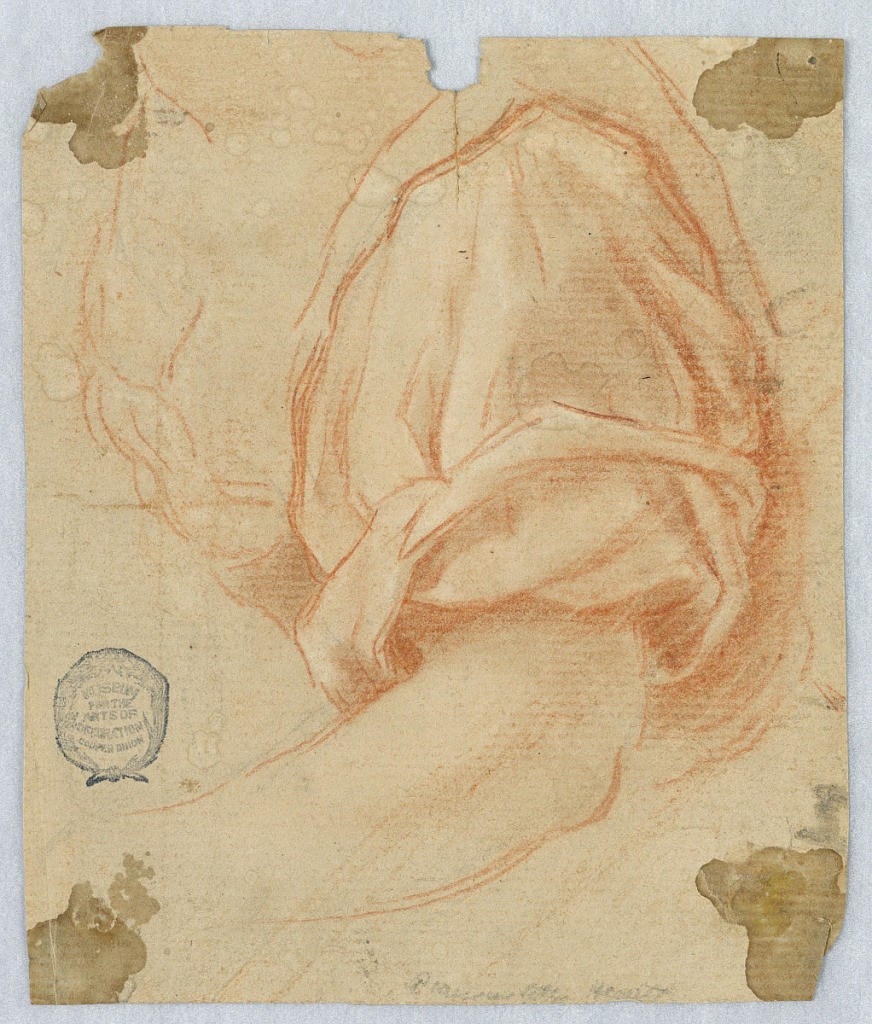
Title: Study of the Upper Part of a Man's Left Arm
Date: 17th century
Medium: Red chalk on light brown laid paper.
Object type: Drawing
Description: Vertical rectangle. Seen in profile, the right arm of a man shown from wrist to shoulder, with rolled up sleeve.